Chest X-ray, AP view. Patient: 73 years old, sex F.
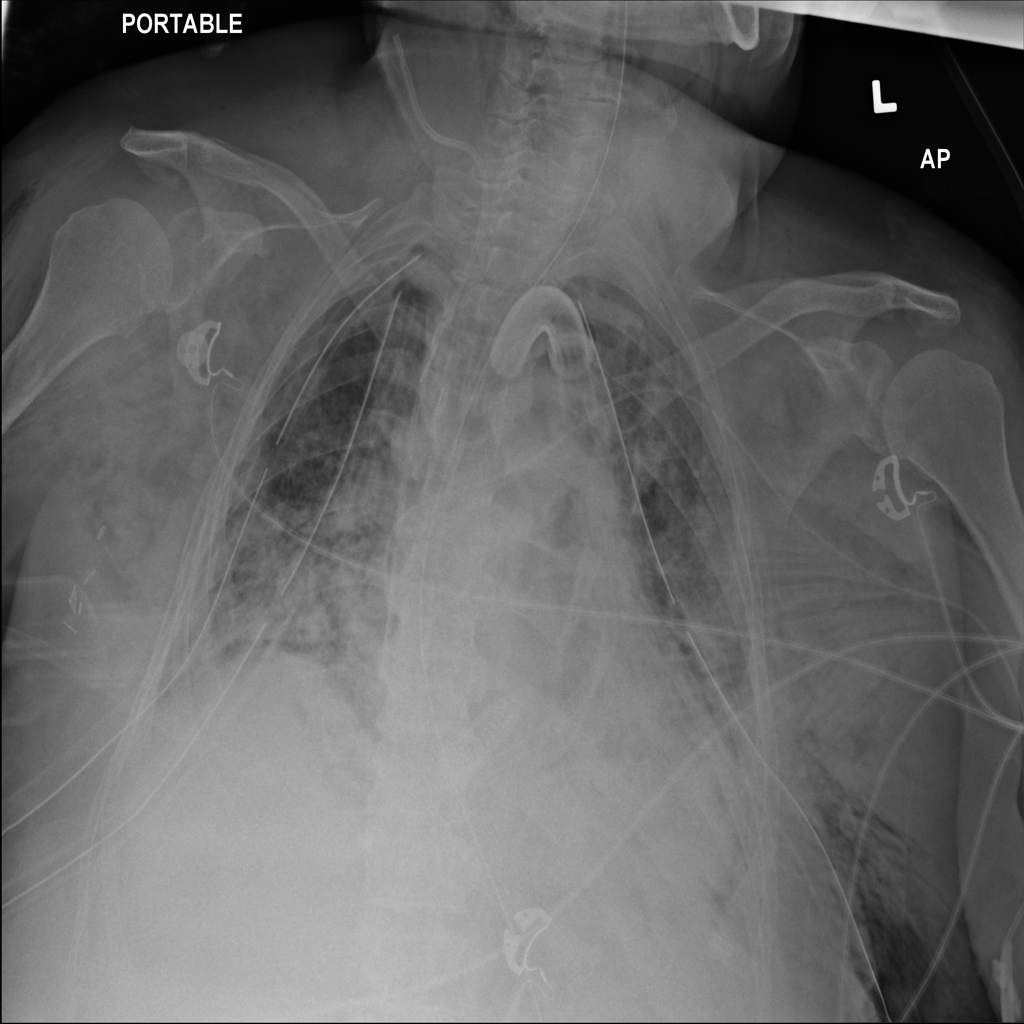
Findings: Emphysema, Infiltration